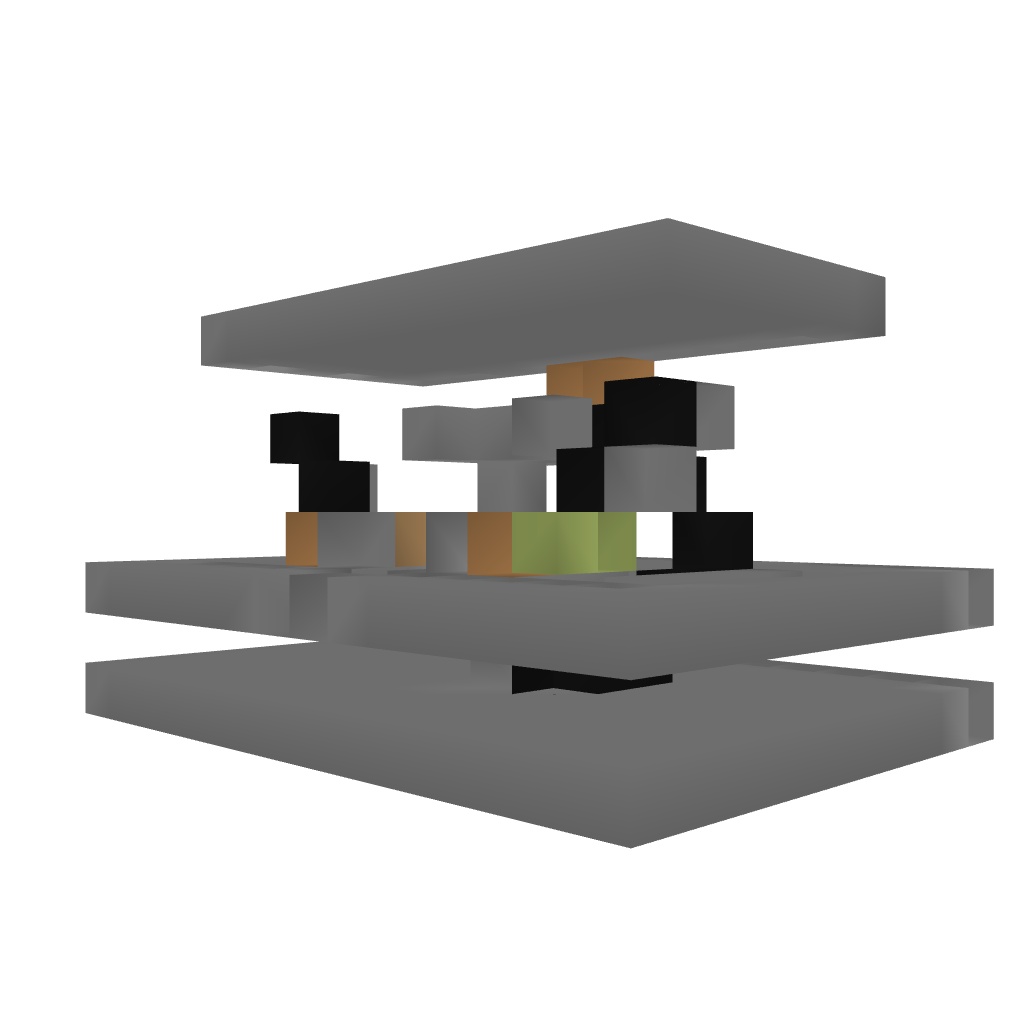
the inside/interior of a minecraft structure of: UndercoverDoor